Interaction volume radius: 10 \u00c5
Interaction volume height: 25 \u00c5
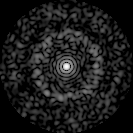
Disorder parameter: 0.8257